Question: My ColorBox is sizing too small when it appears on the screen, even though there's still content for it to display. Any ideas why?
Link is: (I think it works externally...if not let me know...)
<URL>
The box pops up when you first load the website. The cookies are set to expire at 30 days.
I just need the box to actually show its' content, not give me scroll bars on the sides. I was looking through the CSS, and I couldn't find anything that's doing that.
As you can see in my image:

It's just showing the scroll bars on the right hand side, instead of showing my content. Doesn't make much sense to me.
HTML/JavaScript:
'''
<script>
$("document").ready(function (){
// load the overlay
if (document.cookie.indexOf('visited=true') == -1) {
var thirtyDays = 1000*60*60*24*30;
var expires = new Date((new Date()).valueOf() + thirtyDays);
document.cookie = "visited=true;expires=" + expires.toUTCString();
$.colorbox({width:"580px", inline:true, href:"#subscribe_popup"});
}
$(".open_popup").colorbox({width:"580px", inline:true, href:"#subscribe_popup"});
});
</script>
<!-- This contains the hidden content for inline calls for the subscribe box -->
<div style='display:none'>
<div id='subscribe_popup' style='padding:10px;'>
<div align="center" style="width:525px"><img src="http://www.amleo.com/images/art/Survey_ad.jpg" style="width:525px"/></div>
<div align="center">Please enter your e-mail address below to sign up.</div>
<!-- BEGIN #subs-container -->
<div id="subs-container" class="clearfix">
<!-- BEGIN .box-side -->
<div>
<form name="box-form" id="box-form" method="post" action="http://www.gliq.com/cgi-bin/subunsub" style="margin-top: -9px; margin-right:auto;margin-left:auto;width:177px;">
<input name="email" size=20>
<input type="hidden" name="acctname" value="amleo">
<input type="hidden" name="action" value="subscribe">
<input type="hidden" name="url" value="http://www.amleo.com/subscribesuccessful/a/47/">
<input type="submit" value="Sign Up" style="margin-left:45px;">
</form>
<!-- END .box-side -->
</div>
<!-- BEGIN #subs-container -->
</div>
</div>
</div>
<!-- END subscribe popup-->
'''
CSS:
'''
/*
ColorBox Core Style:
The following CSS is consistent between example themes and should not be altered.
*/
#colorbox, #cboxOverlay, #cboxWrapper{position:absolute; top:0; left:0; z-index:9999; overflow:visible;}
#cboxOverlay{position:fixed; width:100%; height:100%;}
#cboxMiddleLeft, #cboxBottomLeft{clear:left;}
#cboxContent{position:relative;}
#cboxLoadedContent{overflow:auto;}
#cboxTitle{margin:0;}
#cboxLoadingOverlay, #cboxLoadingGraphic{position:absolute; top:0; left:0; width:100%;}
#cboxPrevious, #cboxNext, #cboxClose, #cboxSlideshow{cursor:pointer;}
.cboxPhoto{float:left; margin:auto; border:0; display:block;}
.cboxIframe{width:100%; height:100%; display:block; border:0;}
/*
User Style:
Change the following styles to modify the appearance of ColorBox. They are
ordered & tabbed in a way that represents the nesting of the generated HTML.
*/
#cboxOverlay{background:#000;opacity:0.3 !important;}
#colorbox{
background-color:#333;
-moz-border-radius:5px;
-webkit-border-radius:5px;
border-radius:5px;
}
#cboxTopLeft{width:14px; height:14px;}
#cboxTopCenter{height:14px;}
#cboxTopRight{width:14px; height:14px;}
#cboxBottomLeft{width:14px; height:43px;}
#cboxBottomCenter{height:43px;}
#cboxBottomRight{width:14px; height:43px; }
#cboxMiddleLeft{width:14px;}
#cboxMiddleRight{width:14px;}
#cboxContent{overflow:visible;}
#cboxLoadedContent{margin-bottom:5px;}
#cboxLoadingOverlay{background:url(http://www.amleo.com/images/art/boxloading_background.png) no-repeat center center;}
#cboxLoadingGraphic{background:url(http://www.amleo.com/images/art/boxloading.gif) no-repeat center center;}
#cboxTitle{position:absolute; bottom:-25px; left:0; text-align:center; width:100%; font-weight:bold; color:#7C7C7C;}
#cboxCurrent{position:absolute; bottom:-25px; left:58px; font-weight:bold; color:#7C7C7C;}
#cboxPrevious, #cboxNext, #cboxClose, #cboxSlideshow{position:absolute; bottom:-29px; background:url(http://www.amleo.com/images/art/boxcontrols.png) no-repeat 0px 0px; width:23px; height:23px; text-indent:-9999px;}
#cboxPrevious{left:0px; background-position: -51px -25px;}
#cboxPrevious.hover{background-position:-51px 0px;}
#cboxNext{left:27px; background-position:-75px -25px;}
#cboxNext.hover{background-position:-75px 0px;}
#cboxClose{right:0; background-position:-100px -25px; border:0;}
#cboxClose.hover{background-position:-100px 0px;border:0;}
.cboxSlideshow_on #cboxSlideshow{background-position:-125px 0px; right:27px;}
.cboxSlideshow_on #cboxSlideshow.hover{background-position:-150px 0px;}
.cboxSlideshow_off #cboxSlideshow{background-position:-150px -25px; right:27px;}
.cboxSlideshow_off #cboxSlideshow.hover{background-position:-125px 0px;}
'''
Using the latest version of ColorBox & jQuery 1.8.2
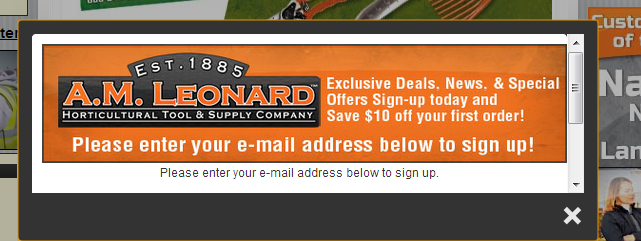
Answer: I understand you want to get rid of scroll bars and want to show all your content in the popup.
My suggestions
1. Increasing height/width of #subscribe_popup in CSS might help
2. using "overflow: hidden" for #subscribe_popup in CSS might help
Hope it helps.